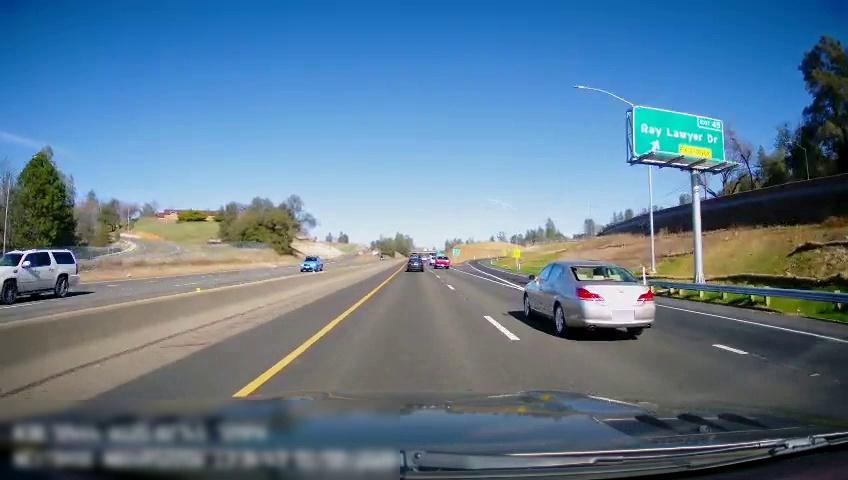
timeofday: Day
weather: Sunny
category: Drivable Space
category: Drivable Space
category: Drivable Space
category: Vehicles | SUV
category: Vehicles | Truck
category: Vehicles | Car
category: Vehicles | Car
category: Vehicles | SUV
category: Vehicles | SUV
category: Lanes | Current Lane
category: Lanes | Current Lane
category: Lanes | Alternate Lane
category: Lanes | Alternate Lane
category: Lanes | Alternate Lane
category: Lanes | Opposite Lane
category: Traffic | Signs